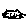
Label: cat